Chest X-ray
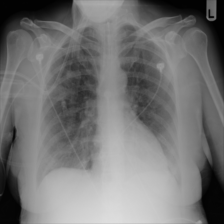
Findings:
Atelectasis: negative
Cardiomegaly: negative
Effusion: negative
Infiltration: negative
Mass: negative
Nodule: negative
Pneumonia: negative
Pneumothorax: negative
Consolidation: negative
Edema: negative
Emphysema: negative
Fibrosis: negative
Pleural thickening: negative
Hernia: negative